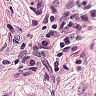
Metastatic tissue present: yes